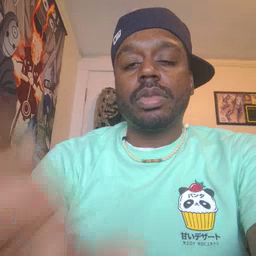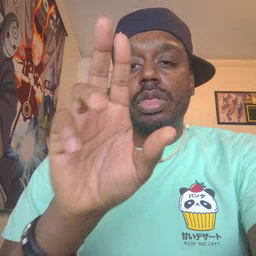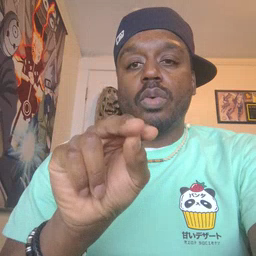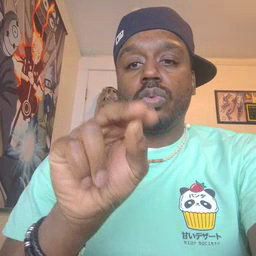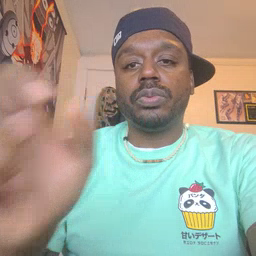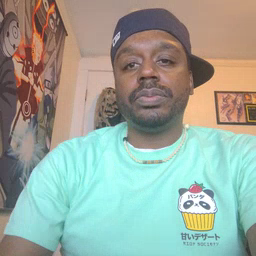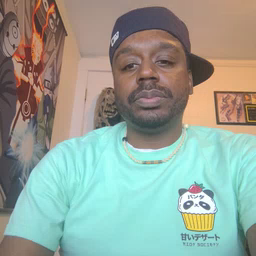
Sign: no